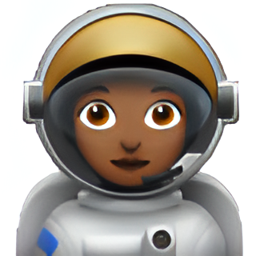
Name: female astronaut type 5
Emoji: 👩🏾‍🚀
Group: People & Body
Sub-group: person-role